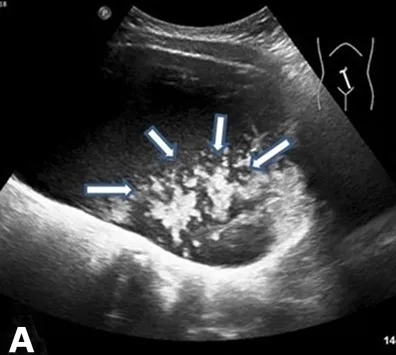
Next to the orifice of the right ureter, an 18 x 20 x 21 mm large, lobulated, and hyperreflective lesion was detected on ultrasound. (
A
) Urethrocystoscopy revealed a classical uroepithelial papilloma next to the right ureteral orifice.
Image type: radiology (ultrasound)